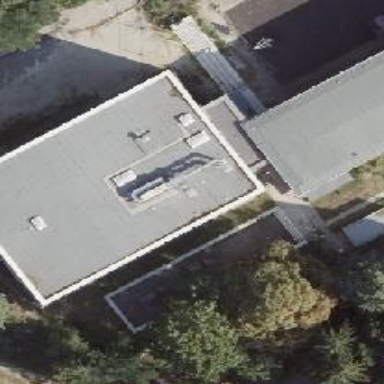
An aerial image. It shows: School building.